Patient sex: F
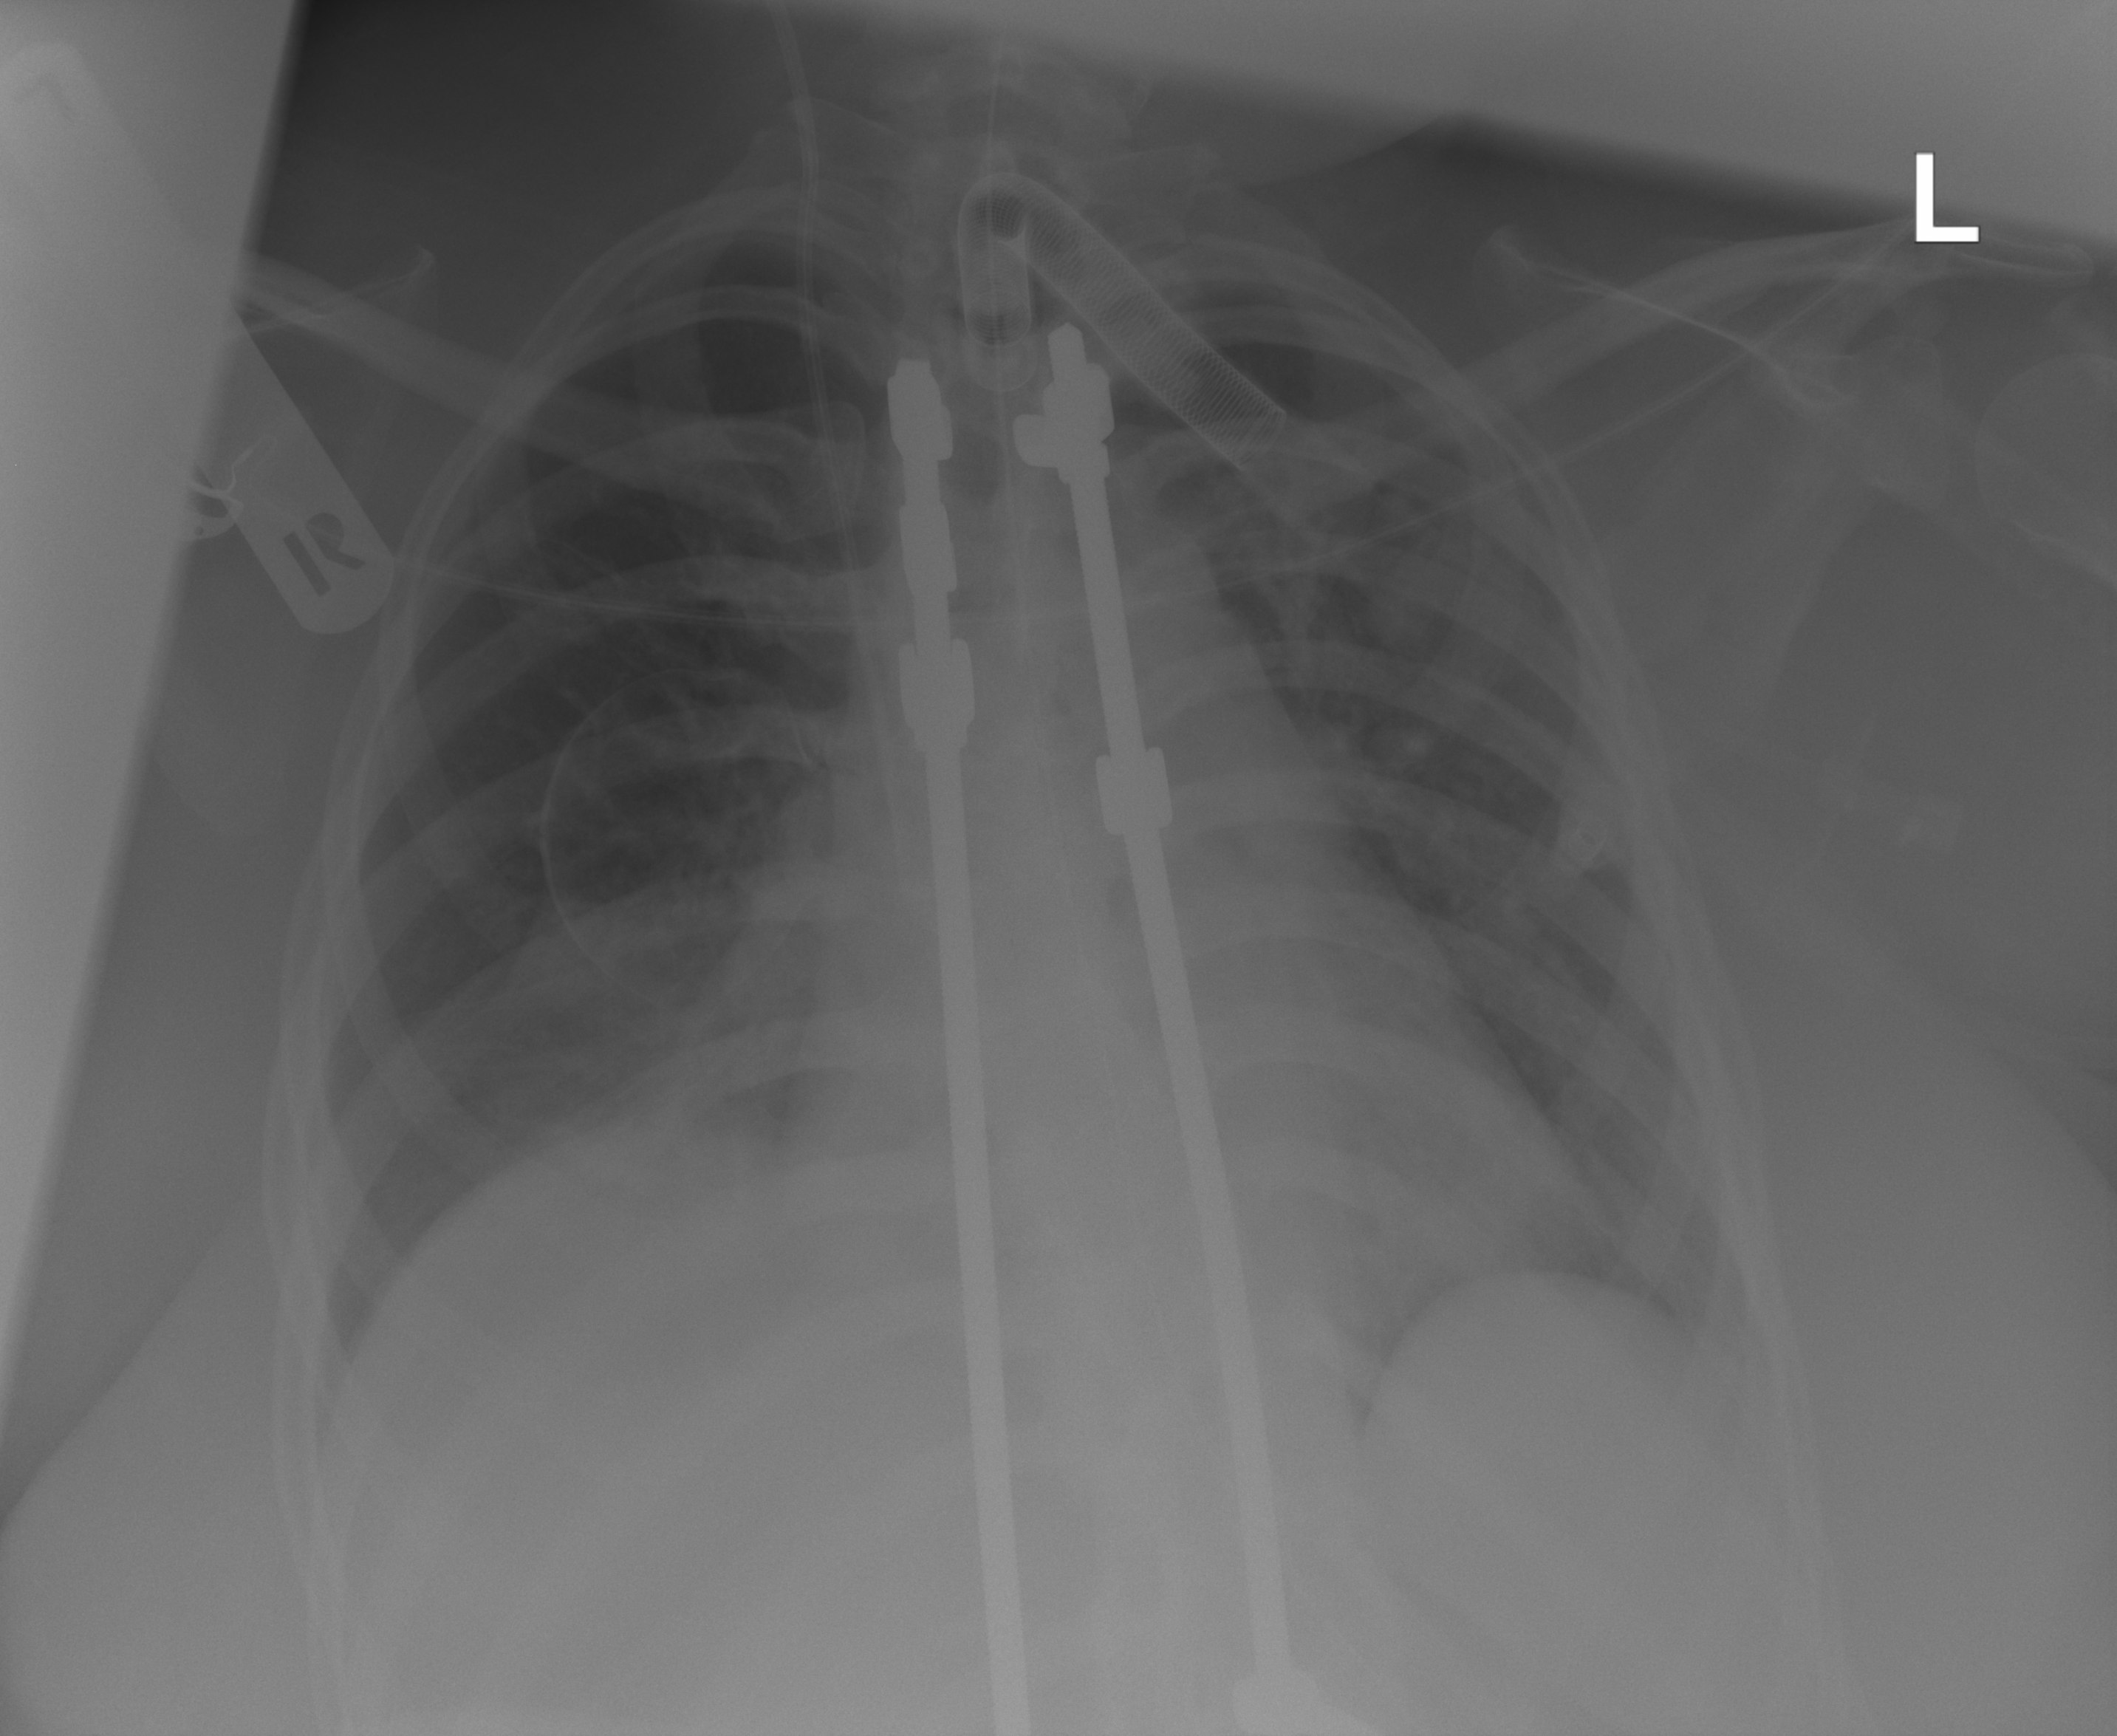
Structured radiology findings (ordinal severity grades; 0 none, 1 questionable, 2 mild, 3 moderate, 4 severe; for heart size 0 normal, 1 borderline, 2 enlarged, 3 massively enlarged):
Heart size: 2
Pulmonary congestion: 0
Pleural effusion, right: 0
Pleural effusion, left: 2
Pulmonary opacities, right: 0
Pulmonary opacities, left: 0
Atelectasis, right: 2
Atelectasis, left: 0